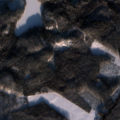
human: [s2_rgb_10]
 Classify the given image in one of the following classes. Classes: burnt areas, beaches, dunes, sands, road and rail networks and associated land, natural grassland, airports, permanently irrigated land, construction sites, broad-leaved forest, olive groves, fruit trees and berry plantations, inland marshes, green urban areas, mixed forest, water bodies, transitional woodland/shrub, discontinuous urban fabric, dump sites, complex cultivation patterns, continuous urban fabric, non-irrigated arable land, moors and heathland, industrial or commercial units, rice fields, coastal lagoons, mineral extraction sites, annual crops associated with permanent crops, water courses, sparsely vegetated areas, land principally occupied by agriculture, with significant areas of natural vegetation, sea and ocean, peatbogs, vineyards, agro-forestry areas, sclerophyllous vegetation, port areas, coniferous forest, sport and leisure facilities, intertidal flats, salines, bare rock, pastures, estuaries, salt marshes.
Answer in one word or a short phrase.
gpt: coniferous forest, mixed forest, transitional woodland/shrub, water bodies